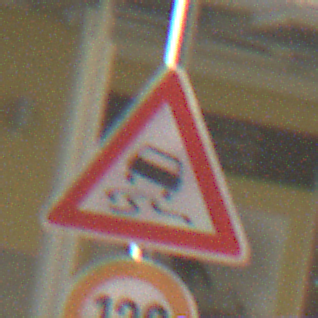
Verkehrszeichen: SchleuderOderRutschgefahr
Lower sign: Geschwindigkeit120
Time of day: MorningAfternoon
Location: Outdoor (Urban)
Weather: PartlyCloudy
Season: NotSpecified
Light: Natural